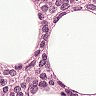
Metastatic tissue present: yes